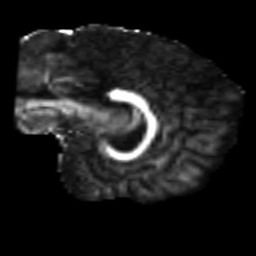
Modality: FA
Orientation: sagittal
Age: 22
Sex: female
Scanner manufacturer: siemens
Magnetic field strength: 3 T
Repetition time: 2.3 s
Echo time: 0.085 s